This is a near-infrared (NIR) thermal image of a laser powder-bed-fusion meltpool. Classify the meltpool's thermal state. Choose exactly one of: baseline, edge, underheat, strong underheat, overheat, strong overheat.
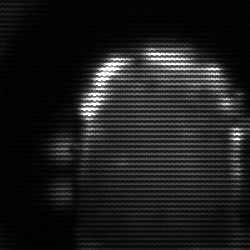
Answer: baseline